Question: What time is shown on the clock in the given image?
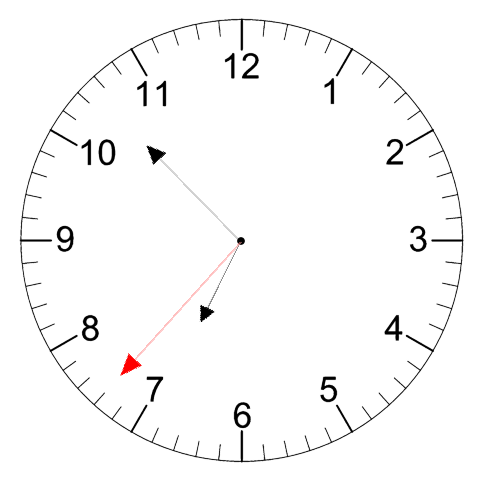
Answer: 06:52:37